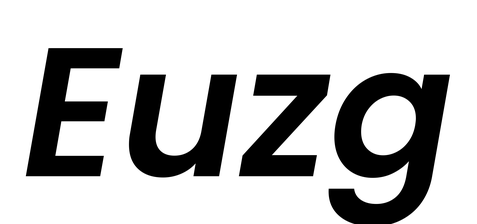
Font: Poppins-SemiBoldItalic